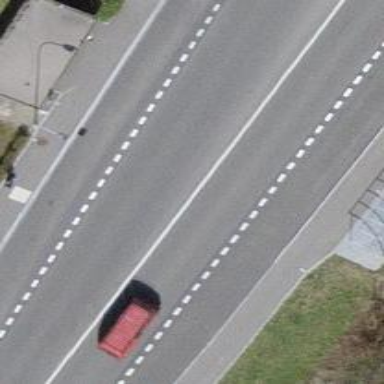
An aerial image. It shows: Bus stop equipped with public transport stop position.